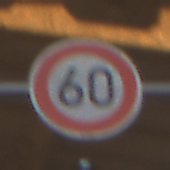
Verkehrszeichen: Geschwindigkeit60
Umgebung: Roofed, Suburban
Tageszeit: SunriseSunset
Wetter: Clear
Licht: Natural
Jahreszeit: NotSpecified
Kontrast: MediumContrast